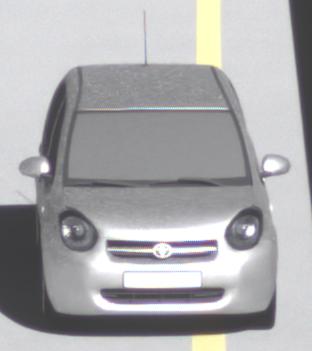
Make: Toyota
Model: Passo
Detailed model: Toyota Passo X Yururi
Model produced from: 2010
Model produced until: 2016
Doors: 5
Color: white
Road condition: dry road
Daytime: morning or afternoon
Contrast: high contrast